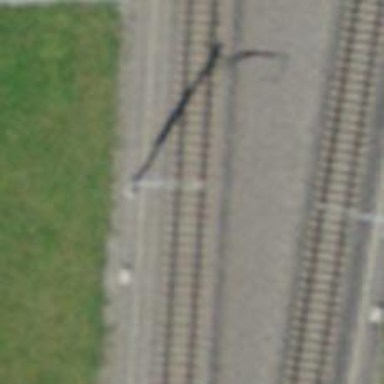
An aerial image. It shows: Single railway track with electrified contact line.